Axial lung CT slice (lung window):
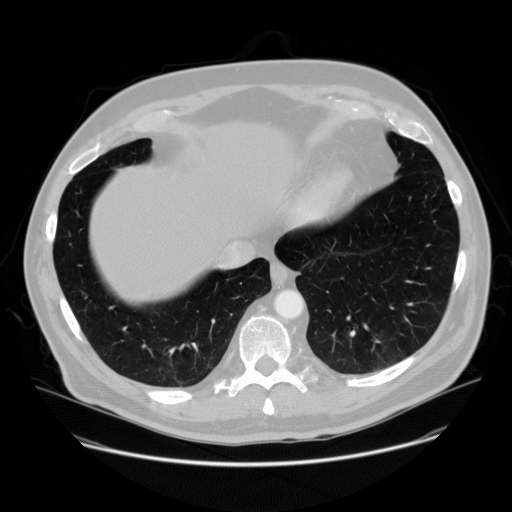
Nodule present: no